Field crop: maize
Growth stage: 2
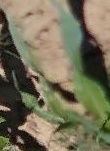
Species: maize